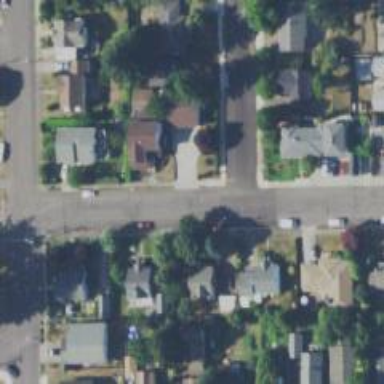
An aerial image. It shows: Residential road with sidewalk on the left side.